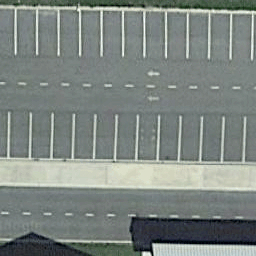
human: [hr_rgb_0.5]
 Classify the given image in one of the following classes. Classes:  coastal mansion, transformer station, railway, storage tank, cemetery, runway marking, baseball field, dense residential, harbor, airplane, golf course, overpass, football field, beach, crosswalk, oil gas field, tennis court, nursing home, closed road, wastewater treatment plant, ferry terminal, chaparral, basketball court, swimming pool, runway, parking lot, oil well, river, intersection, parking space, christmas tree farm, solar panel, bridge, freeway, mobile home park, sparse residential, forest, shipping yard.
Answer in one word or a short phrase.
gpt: parking space